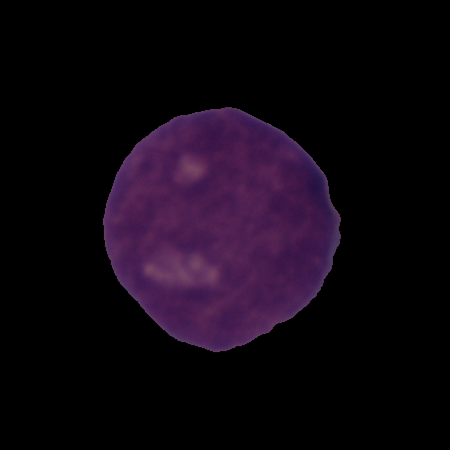
Label: cancer